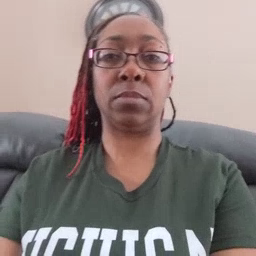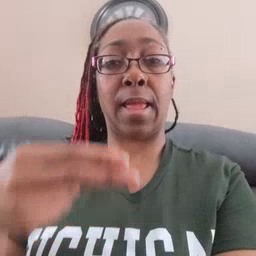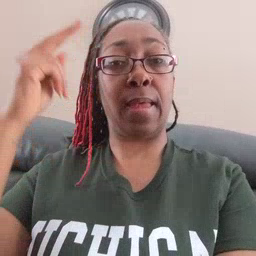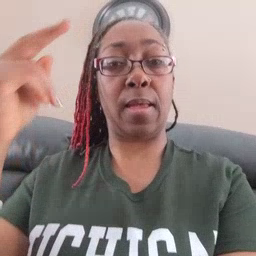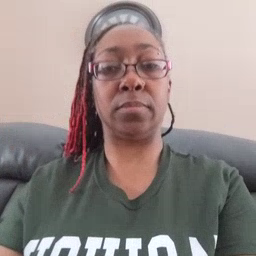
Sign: high